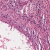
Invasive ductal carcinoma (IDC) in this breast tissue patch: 0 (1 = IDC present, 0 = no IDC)